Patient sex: M
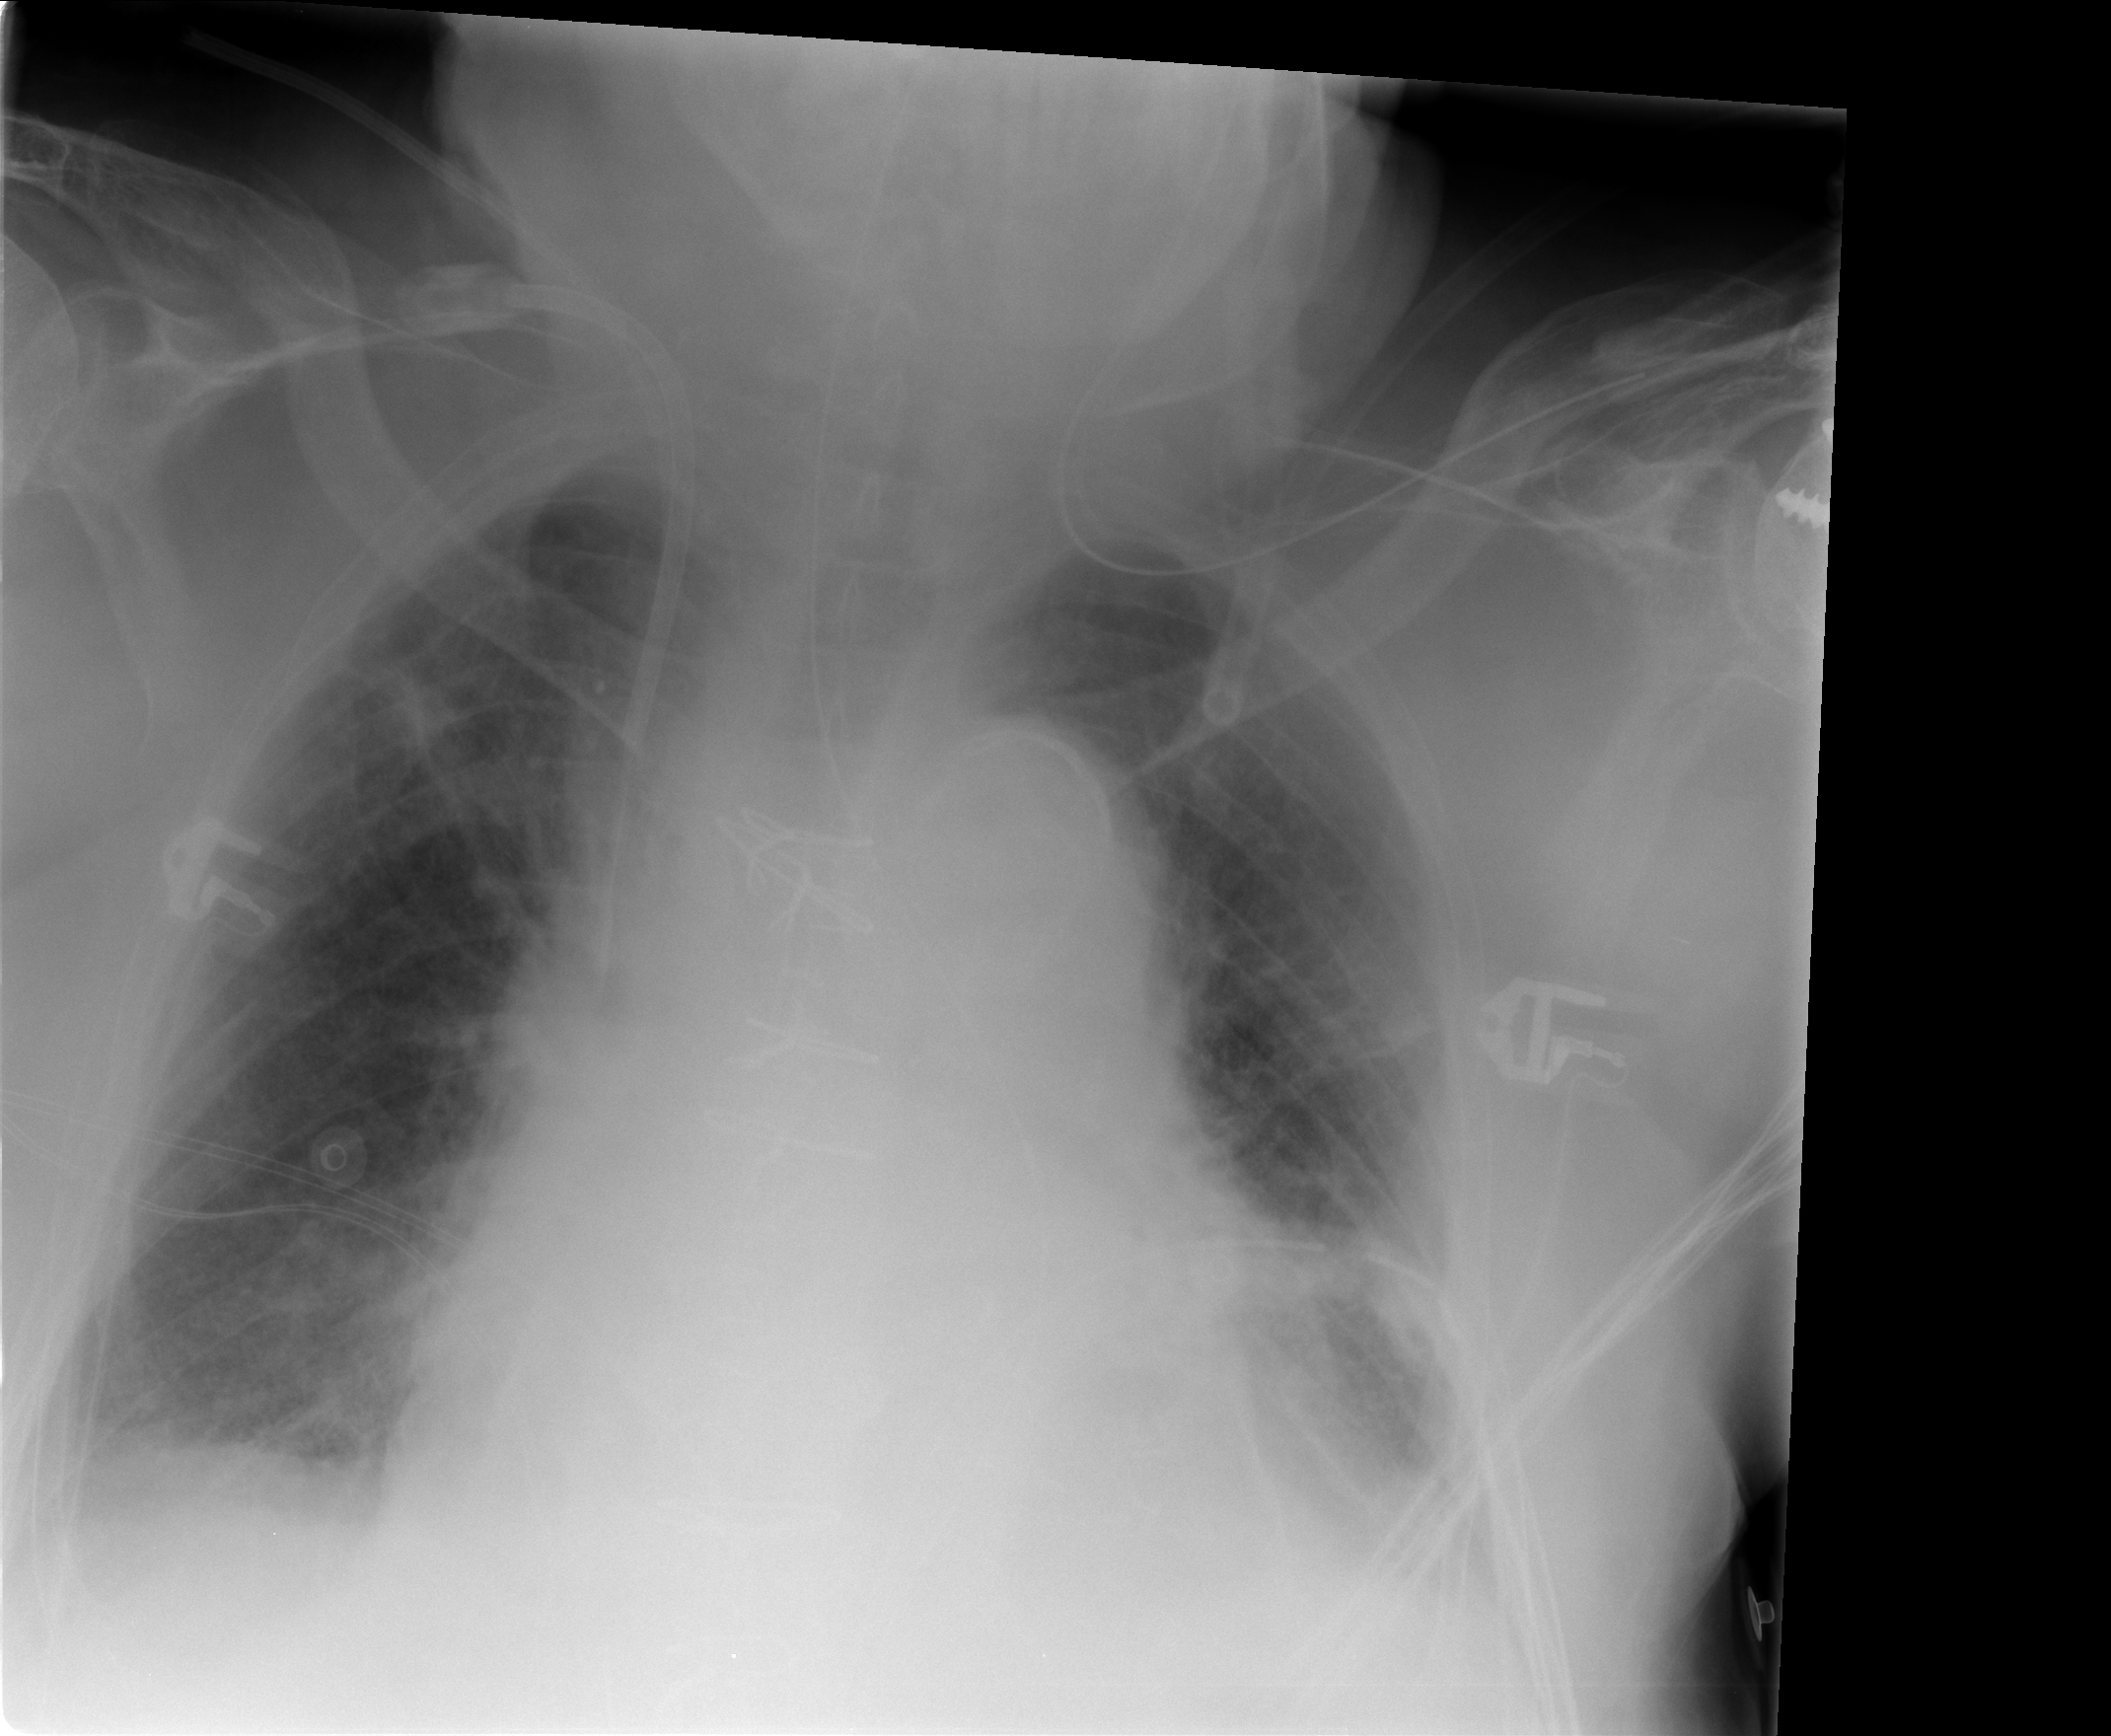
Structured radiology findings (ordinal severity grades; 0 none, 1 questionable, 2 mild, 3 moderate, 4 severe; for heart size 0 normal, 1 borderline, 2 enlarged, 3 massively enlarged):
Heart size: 2
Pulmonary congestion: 2
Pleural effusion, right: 1
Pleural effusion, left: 2
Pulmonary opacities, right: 0
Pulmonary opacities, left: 0
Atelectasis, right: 2
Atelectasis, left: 0